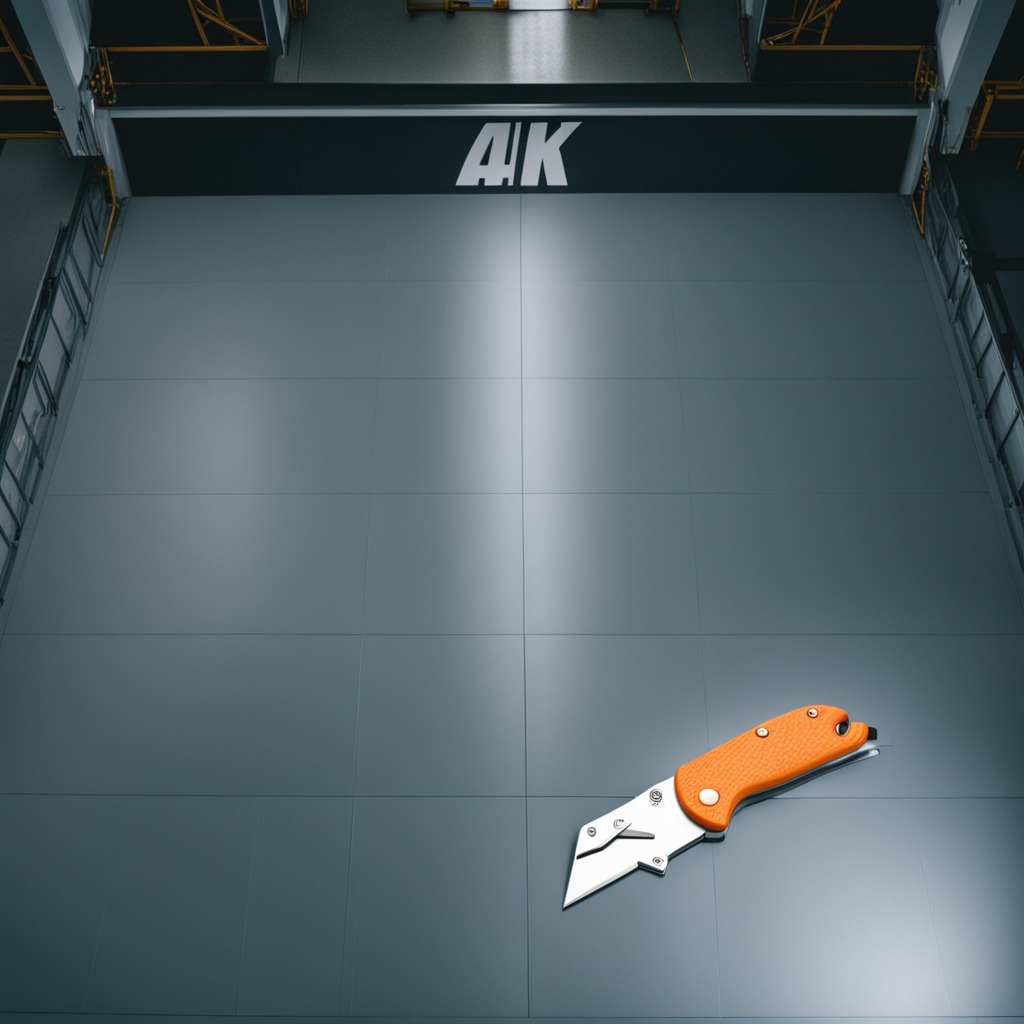
A utility knife is lying on the toolbox surface in an airplane hangar workshop.